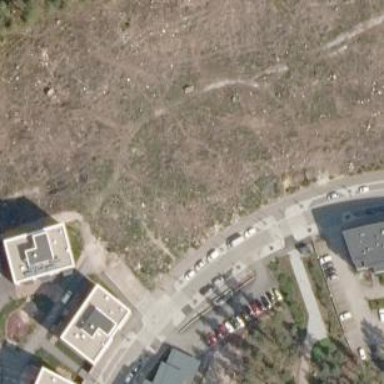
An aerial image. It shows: Residential apartments building.